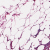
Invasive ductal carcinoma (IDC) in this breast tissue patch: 0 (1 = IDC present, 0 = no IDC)